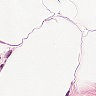
Metastatic tissue present: no